Question: In my MS Access project I need to set selected index of a using VBA. I used the syntax below to select the first item.
'''
Application.CommandBars("MainMenu").Controls("Country").SelectedValue = "US"
'''
After use the above syntax I get the error "Object does not support this property or method"

I need help to setting the combo box selected item
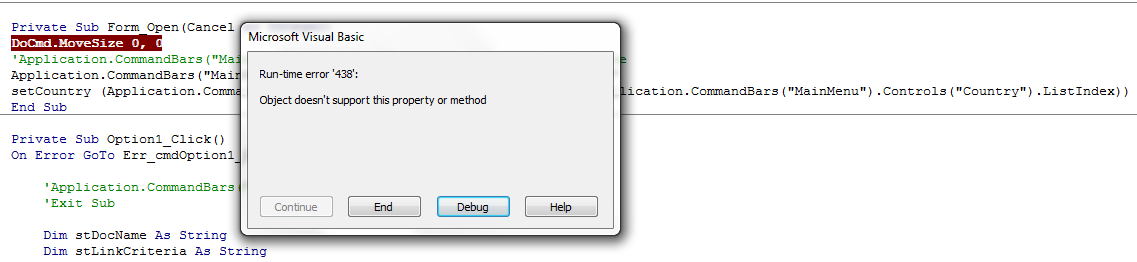
Answer: '''
Me.fromDate = Me.fromDate.ItemData(0) 'Get first item and set that to the selected value
Me.toDate = Me.toDate.ItemData(Me.toDate.ListCount - 1) 'Get last item and set that to the selected value
'''